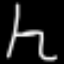
Label: chair